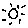
Label: sun